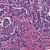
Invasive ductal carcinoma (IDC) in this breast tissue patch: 1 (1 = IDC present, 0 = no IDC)